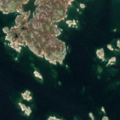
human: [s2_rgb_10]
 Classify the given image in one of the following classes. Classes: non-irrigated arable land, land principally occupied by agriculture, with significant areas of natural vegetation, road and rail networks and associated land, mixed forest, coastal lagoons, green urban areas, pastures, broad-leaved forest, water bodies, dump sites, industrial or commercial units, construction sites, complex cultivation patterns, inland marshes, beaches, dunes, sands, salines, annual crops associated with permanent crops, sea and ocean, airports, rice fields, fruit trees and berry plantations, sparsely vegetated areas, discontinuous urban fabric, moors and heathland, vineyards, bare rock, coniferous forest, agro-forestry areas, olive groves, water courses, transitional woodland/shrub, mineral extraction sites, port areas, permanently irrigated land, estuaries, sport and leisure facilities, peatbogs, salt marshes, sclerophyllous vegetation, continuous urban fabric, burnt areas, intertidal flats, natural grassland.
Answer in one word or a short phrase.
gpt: non-irrigated arable land, bare rock, sea and ocean